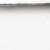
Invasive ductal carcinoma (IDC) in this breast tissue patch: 0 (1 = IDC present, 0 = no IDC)